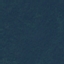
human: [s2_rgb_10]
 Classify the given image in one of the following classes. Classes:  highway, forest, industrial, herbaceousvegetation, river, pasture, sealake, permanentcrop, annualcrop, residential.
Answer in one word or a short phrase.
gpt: Forest